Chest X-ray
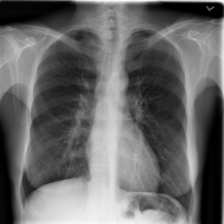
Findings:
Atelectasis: negative
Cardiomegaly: negative
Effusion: negative
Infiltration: negative
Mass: positive
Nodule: negative
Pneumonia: negative
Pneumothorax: negative
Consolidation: negative
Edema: negative
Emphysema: negative
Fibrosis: negative
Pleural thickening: negative
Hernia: negative